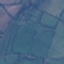
Land use / land cover: Pasture